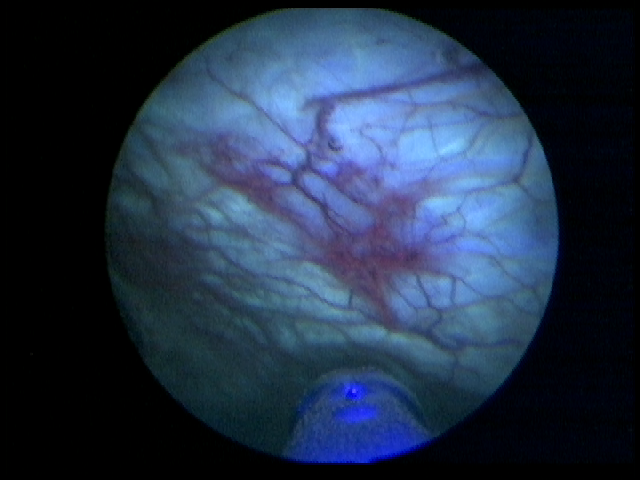
Modality: BLC
Class: Malignant
Subclass: LowGradePapillary
Lesion: L1
Stage: Ta
Morphology: Non-papillary
Bladder cancer association: Yes